Interaction volume radius: 10 \u00c5
Interaction volume height: 10 \u00c5
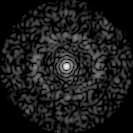
Disorder parameter: 0.8512